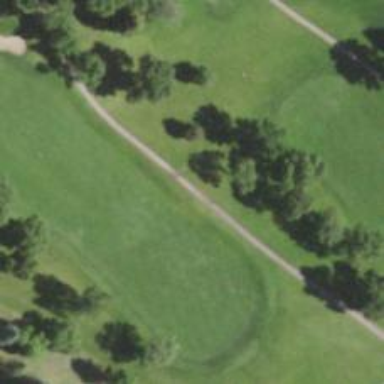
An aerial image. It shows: Path bridge over golf course.